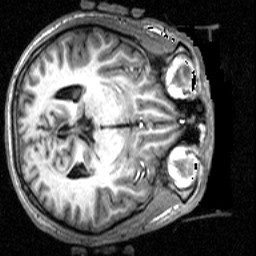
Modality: T1w
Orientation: axial
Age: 22
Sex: male
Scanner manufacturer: siemens
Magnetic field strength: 2.894 T
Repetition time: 2.3 s
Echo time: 0.0021 s